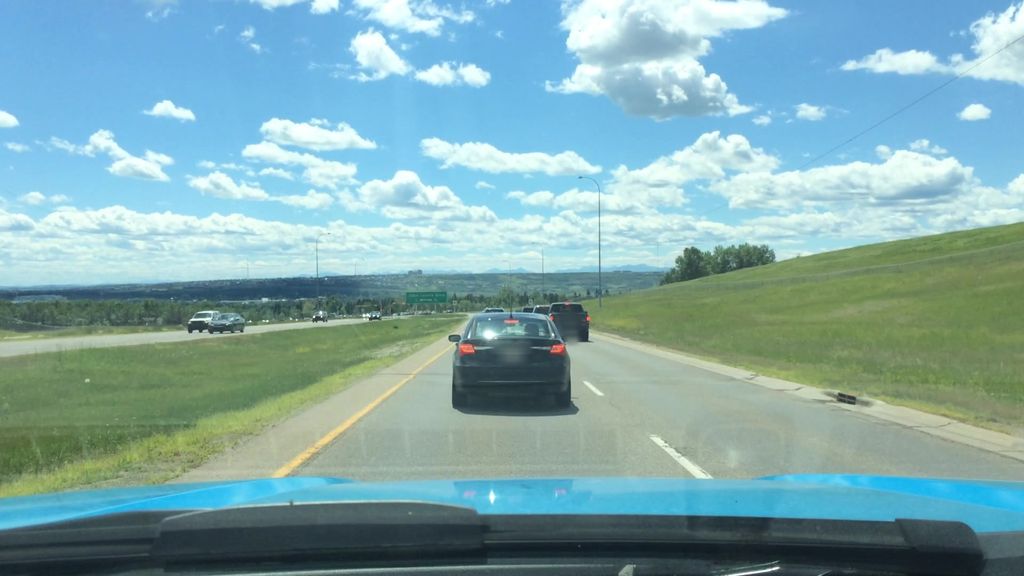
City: calgary